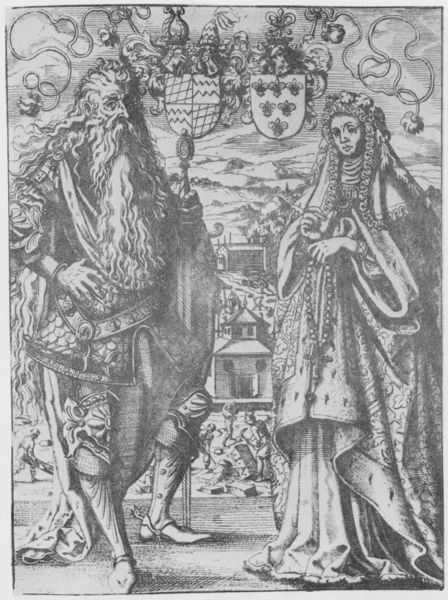
Titel: Bildnis von Otto IV
Künstler: Jost Amman
Institution: (Seriendruck)
Schlagwörter: fuß, himmel, mann, weiß, wolken, landschaft, menschen, blumen, frau, kleid, nase, schwarz, zeichnung, dame, gürtel, haus, schleier, alt, bart, gesichter, jung, augen, band, gesicht, hermelin, häuser, hügel, kirche, gewand, mantel, reich, adel, familie, paar, beine, bein, berge, grafik, kreuz, druck, stich, schwert, helm, stiefel, kranz, rüstung, wappen, hochzeit, bommel, sporen, lilien, bänder, rosenkranz, pelt, umahng, zepter, szepter, kirchenbau, pommeln